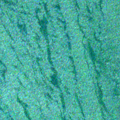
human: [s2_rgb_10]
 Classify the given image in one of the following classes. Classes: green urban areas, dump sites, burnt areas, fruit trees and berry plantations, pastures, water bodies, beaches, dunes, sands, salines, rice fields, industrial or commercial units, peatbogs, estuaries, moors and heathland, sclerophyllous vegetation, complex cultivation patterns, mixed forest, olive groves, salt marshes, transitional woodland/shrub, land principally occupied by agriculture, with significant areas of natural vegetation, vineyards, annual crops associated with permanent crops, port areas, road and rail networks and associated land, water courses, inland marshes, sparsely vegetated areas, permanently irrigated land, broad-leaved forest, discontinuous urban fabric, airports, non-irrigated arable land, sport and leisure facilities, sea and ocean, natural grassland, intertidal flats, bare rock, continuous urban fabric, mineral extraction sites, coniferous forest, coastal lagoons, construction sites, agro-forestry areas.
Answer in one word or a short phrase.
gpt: sea and ocean